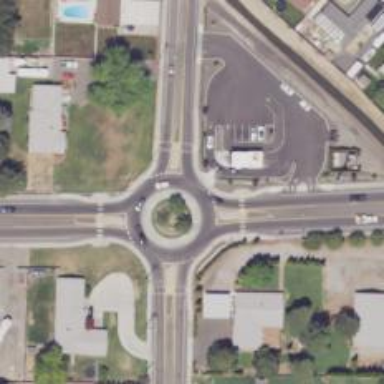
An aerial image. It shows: Secondary road leading to roundabout.